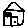
Label: house